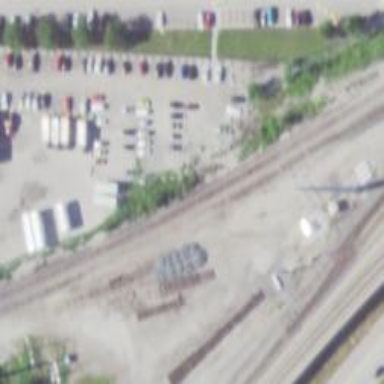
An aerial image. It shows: Abandoned railway.